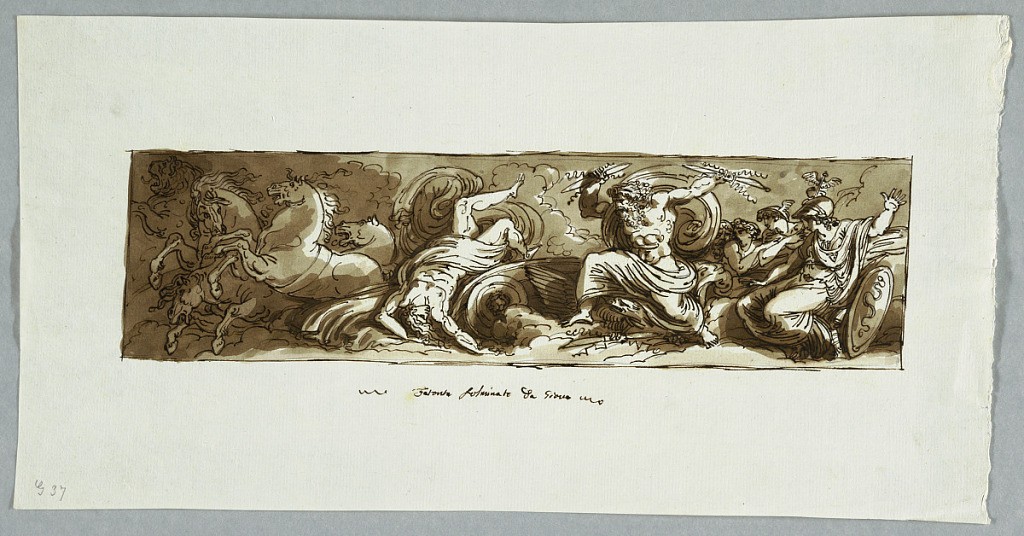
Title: Drawing
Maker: Felice Giani, Italian, 1758–1823
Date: About 1810.
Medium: Pencil. Pen, ink. Brush, brown water-colors. Paper.
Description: Horizontal Rectangle. Phaeton is shown falling from the Sun chariot, which is directed toward left, as is a lion. At right of Jupiter are shown four gods, afraid.